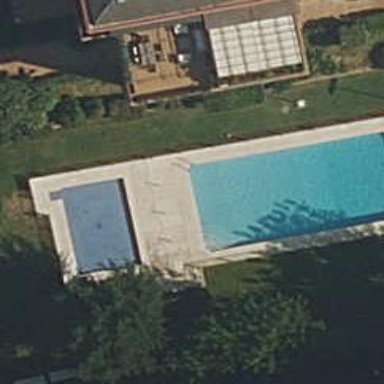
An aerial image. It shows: Swimming pool located in leisure land.